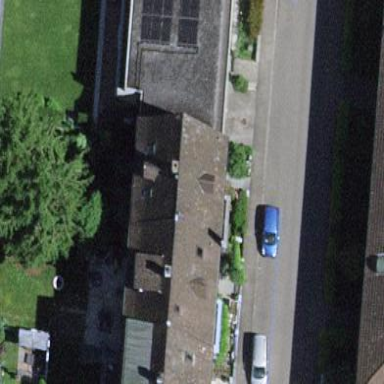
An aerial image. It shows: Terrace building.